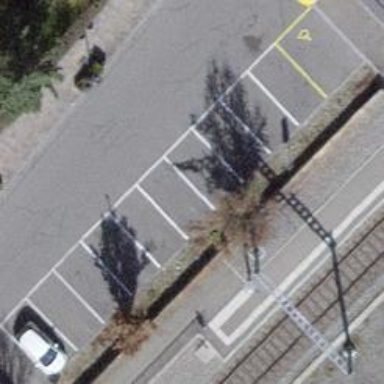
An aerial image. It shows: Paved parking area.